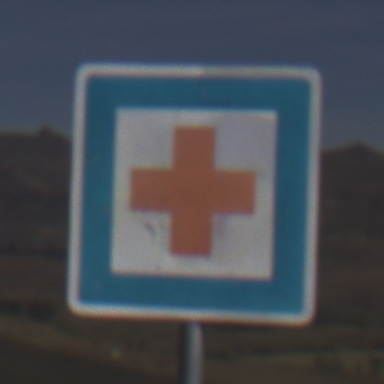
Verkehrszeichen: ErsteHilfe
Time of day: Midday
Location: Outdoor (Nature)
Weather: Clear
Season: NotSpecified
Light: Natural